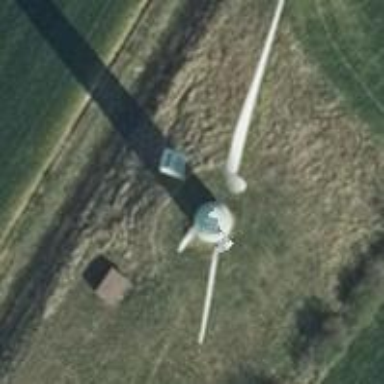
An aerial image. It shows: Wind generator is in the picture.